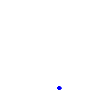
Particle: kaon